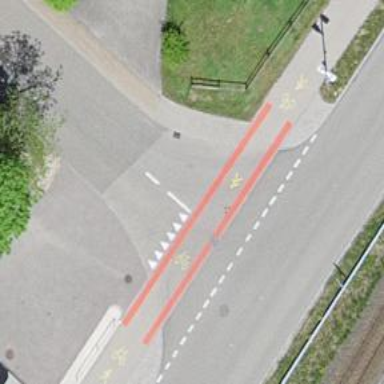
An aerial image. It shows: Road with "give way" sign.